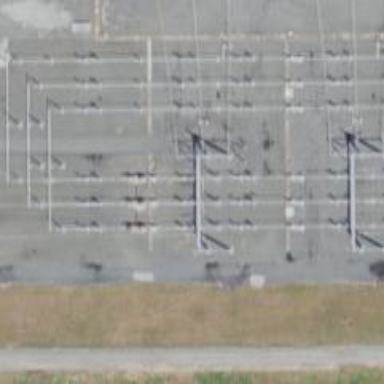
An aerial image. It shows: Switch used for power control.